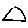
Label: triangle